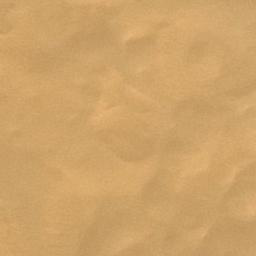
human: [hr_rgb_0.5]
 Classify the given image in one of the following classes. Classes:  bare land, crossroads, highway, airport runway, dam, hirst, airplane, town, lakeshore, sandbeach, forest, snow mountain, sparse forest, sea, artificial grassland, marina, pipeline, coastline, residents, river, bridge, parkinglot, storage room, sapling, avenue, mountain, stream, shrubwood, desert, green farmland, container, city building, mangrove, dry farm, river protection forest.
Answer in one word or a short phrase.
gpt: desert